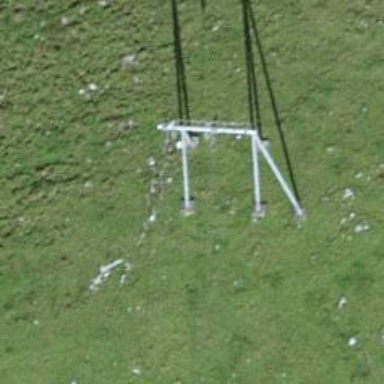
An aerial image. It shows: Pylon used for aerialway.